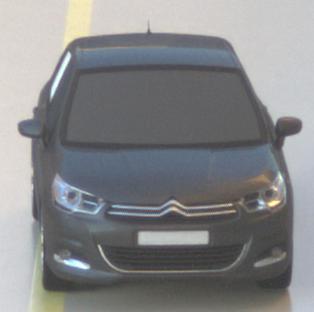
Make: Citroen
Model: C4 VTi 95
Detailed model: C4 (II)
Model produced from: 2012/08
Model produced until: 2013/06
Doors: 5
Color: gray
Road condition: wet road
Daytime: sunrise or sunset
Contrast: medium contrast